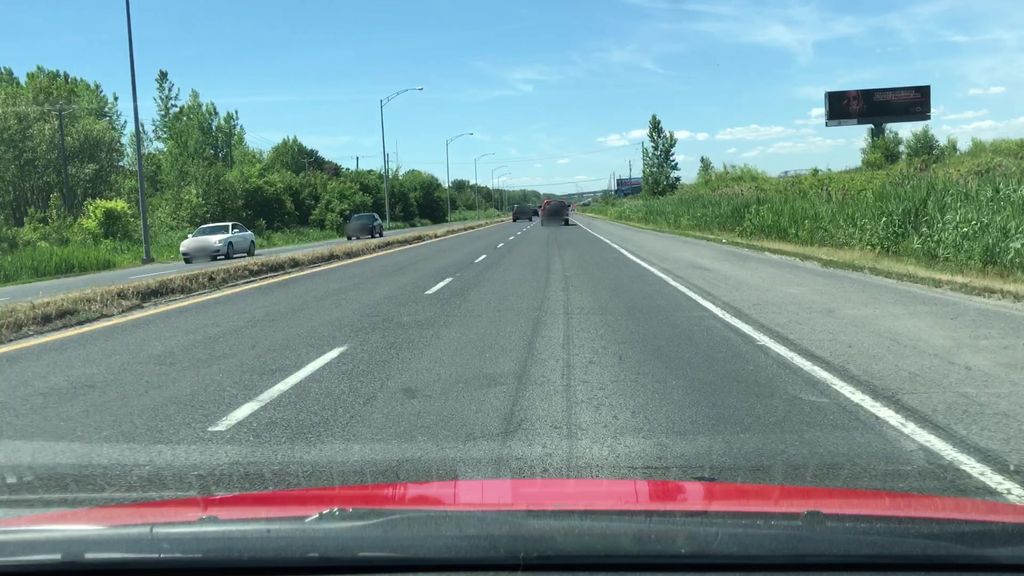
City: montreal